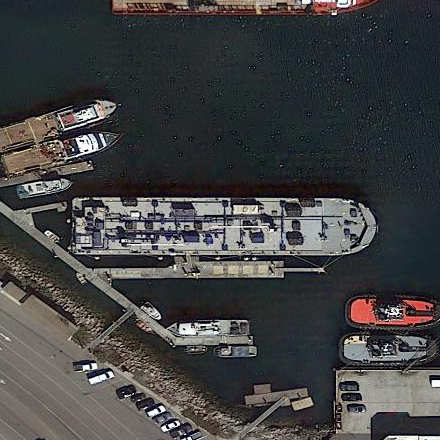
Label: civil